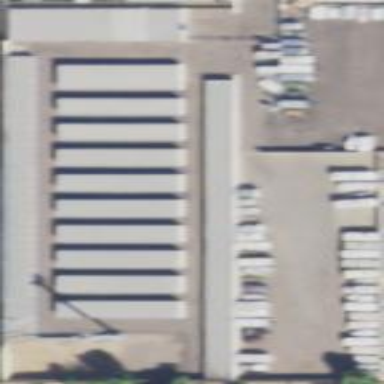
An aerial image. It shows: Storage rental shop.